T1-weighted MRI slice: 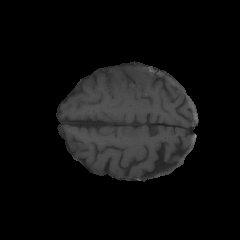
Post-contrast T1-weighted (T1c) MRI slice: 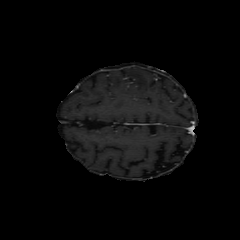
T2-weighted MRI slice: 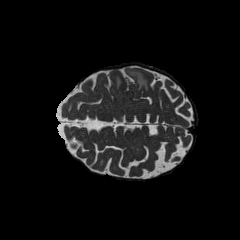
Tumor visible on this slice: yes